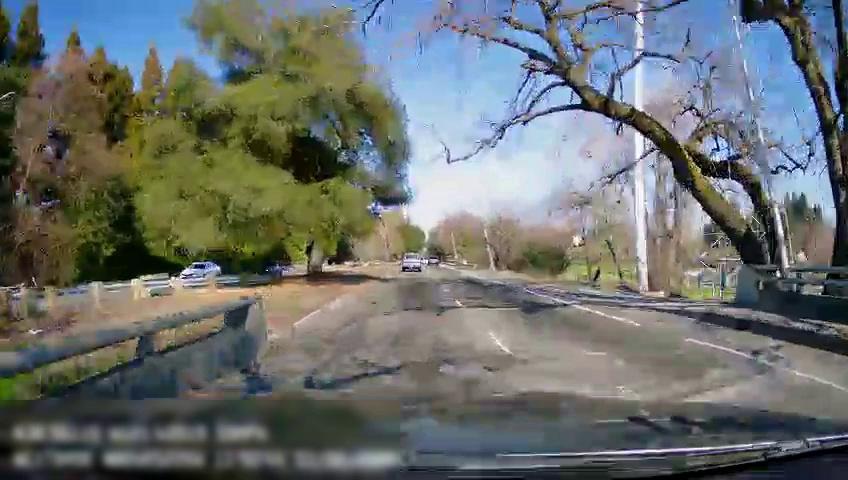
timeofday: Day
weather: Sunny
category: Drivable Space
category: Vehicles | Car
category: Vehicles | Truck
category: Lanes | Current Lane
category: Lanes | Alternate Lane